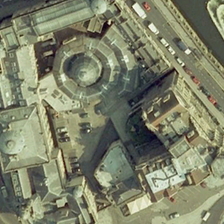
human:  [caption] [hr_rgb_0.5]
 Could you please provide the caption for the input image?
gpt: a church is near several buildings and a road with some cars .

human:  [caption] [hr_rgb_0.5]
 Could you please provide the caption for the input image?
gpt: a church is near several buildings and a road with some cars .

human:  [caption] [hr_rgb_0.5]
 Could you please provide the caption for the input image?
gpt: the white church is located in the center of the square .

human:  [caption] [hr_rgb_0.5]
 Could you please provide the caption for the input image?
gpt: on either side of the white church are red buildings .

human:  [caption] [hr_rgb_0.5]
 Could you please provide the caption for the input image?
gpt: the white church is located in the center of the square .